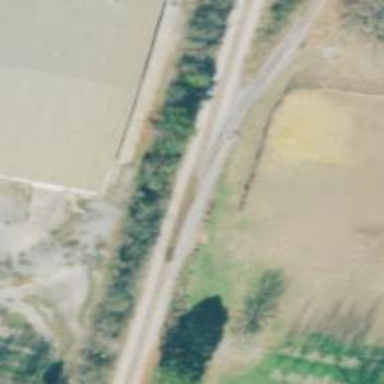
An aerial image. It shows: Rail spur service.